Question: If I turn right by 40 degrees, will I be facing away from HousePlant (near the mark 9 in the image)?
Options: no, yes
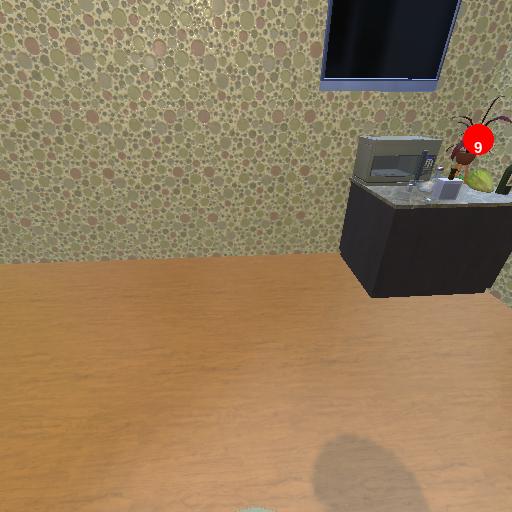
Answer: no